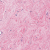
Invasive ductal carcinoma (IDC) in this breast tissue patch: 0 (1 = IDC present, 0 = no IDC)